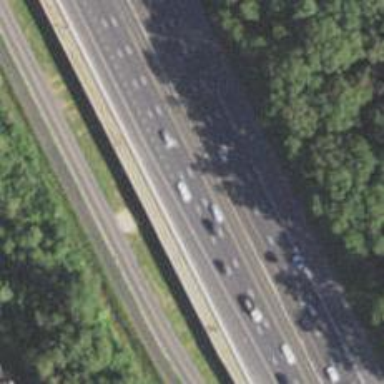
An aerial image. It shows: Asphalt motorway.